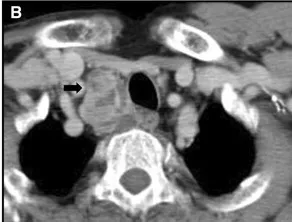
Contrast-enhanced computed tomography. Show an internally heterogeneous mass at the lower pole of the right lobe of the thyroid gland with an indistinct boundary with the surrounding tissue.
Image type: radiology (ct)